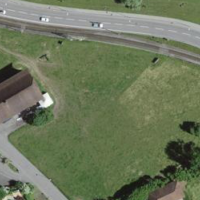
EUNIS habitat code: 55
Species observed at this site:
Campanula barbata